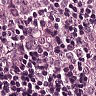
Metastatic tissue present: yes